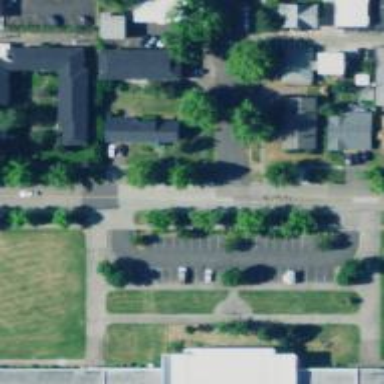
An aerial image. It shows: Residential road with asphalt surface and separate sidewalk.